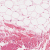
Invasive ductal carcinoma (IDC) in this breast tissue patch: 0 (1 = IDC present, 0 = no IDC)